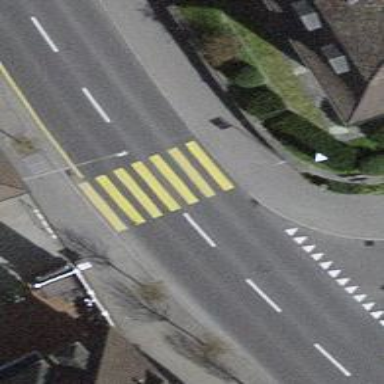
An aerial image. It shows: Uncontrolled road crossing.